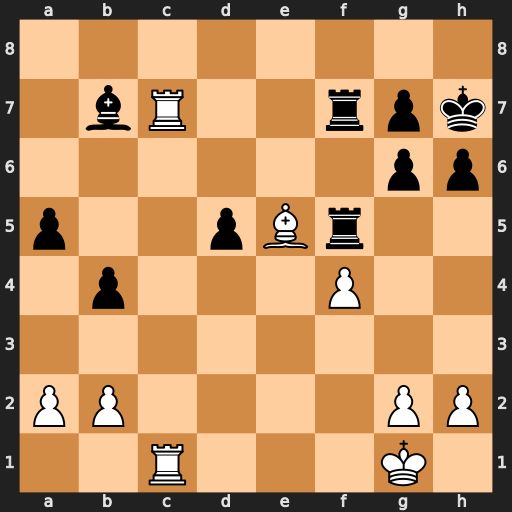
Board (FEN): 8/1bR2rpk/6pp/p2pBr2/1p3P2/8/PP4PP/2R3K1
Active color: w
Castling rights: -
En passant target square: -
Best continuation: g4 Rxf4 Bxf4